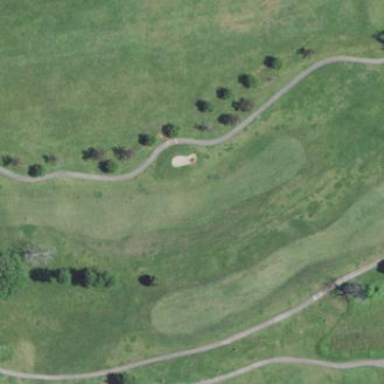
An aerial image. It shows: Golf fairway in the image.